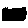
Label: hexagon